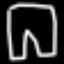
Label: pants